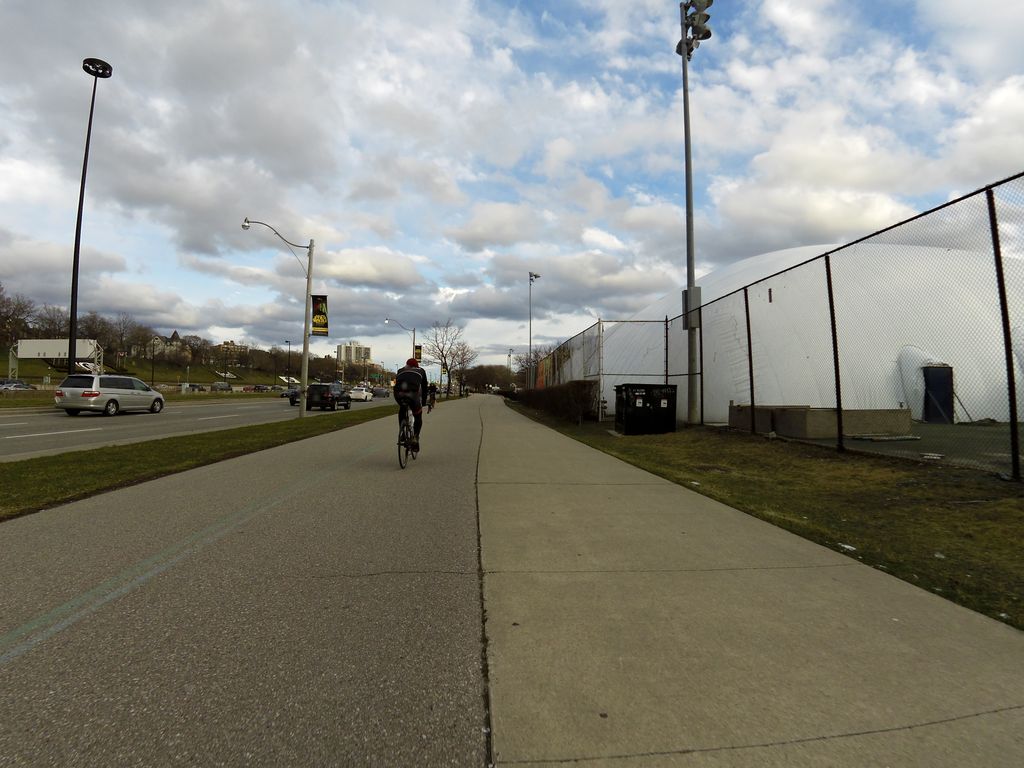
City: toronto